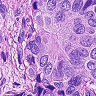
Metastatic tissue present: yes